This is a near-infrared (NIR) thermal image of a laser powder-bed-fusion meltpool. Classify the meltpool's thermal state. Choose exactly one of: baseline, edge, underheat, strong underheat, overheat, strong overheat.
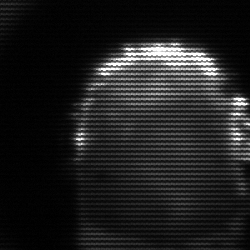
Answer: baseline